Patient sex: F
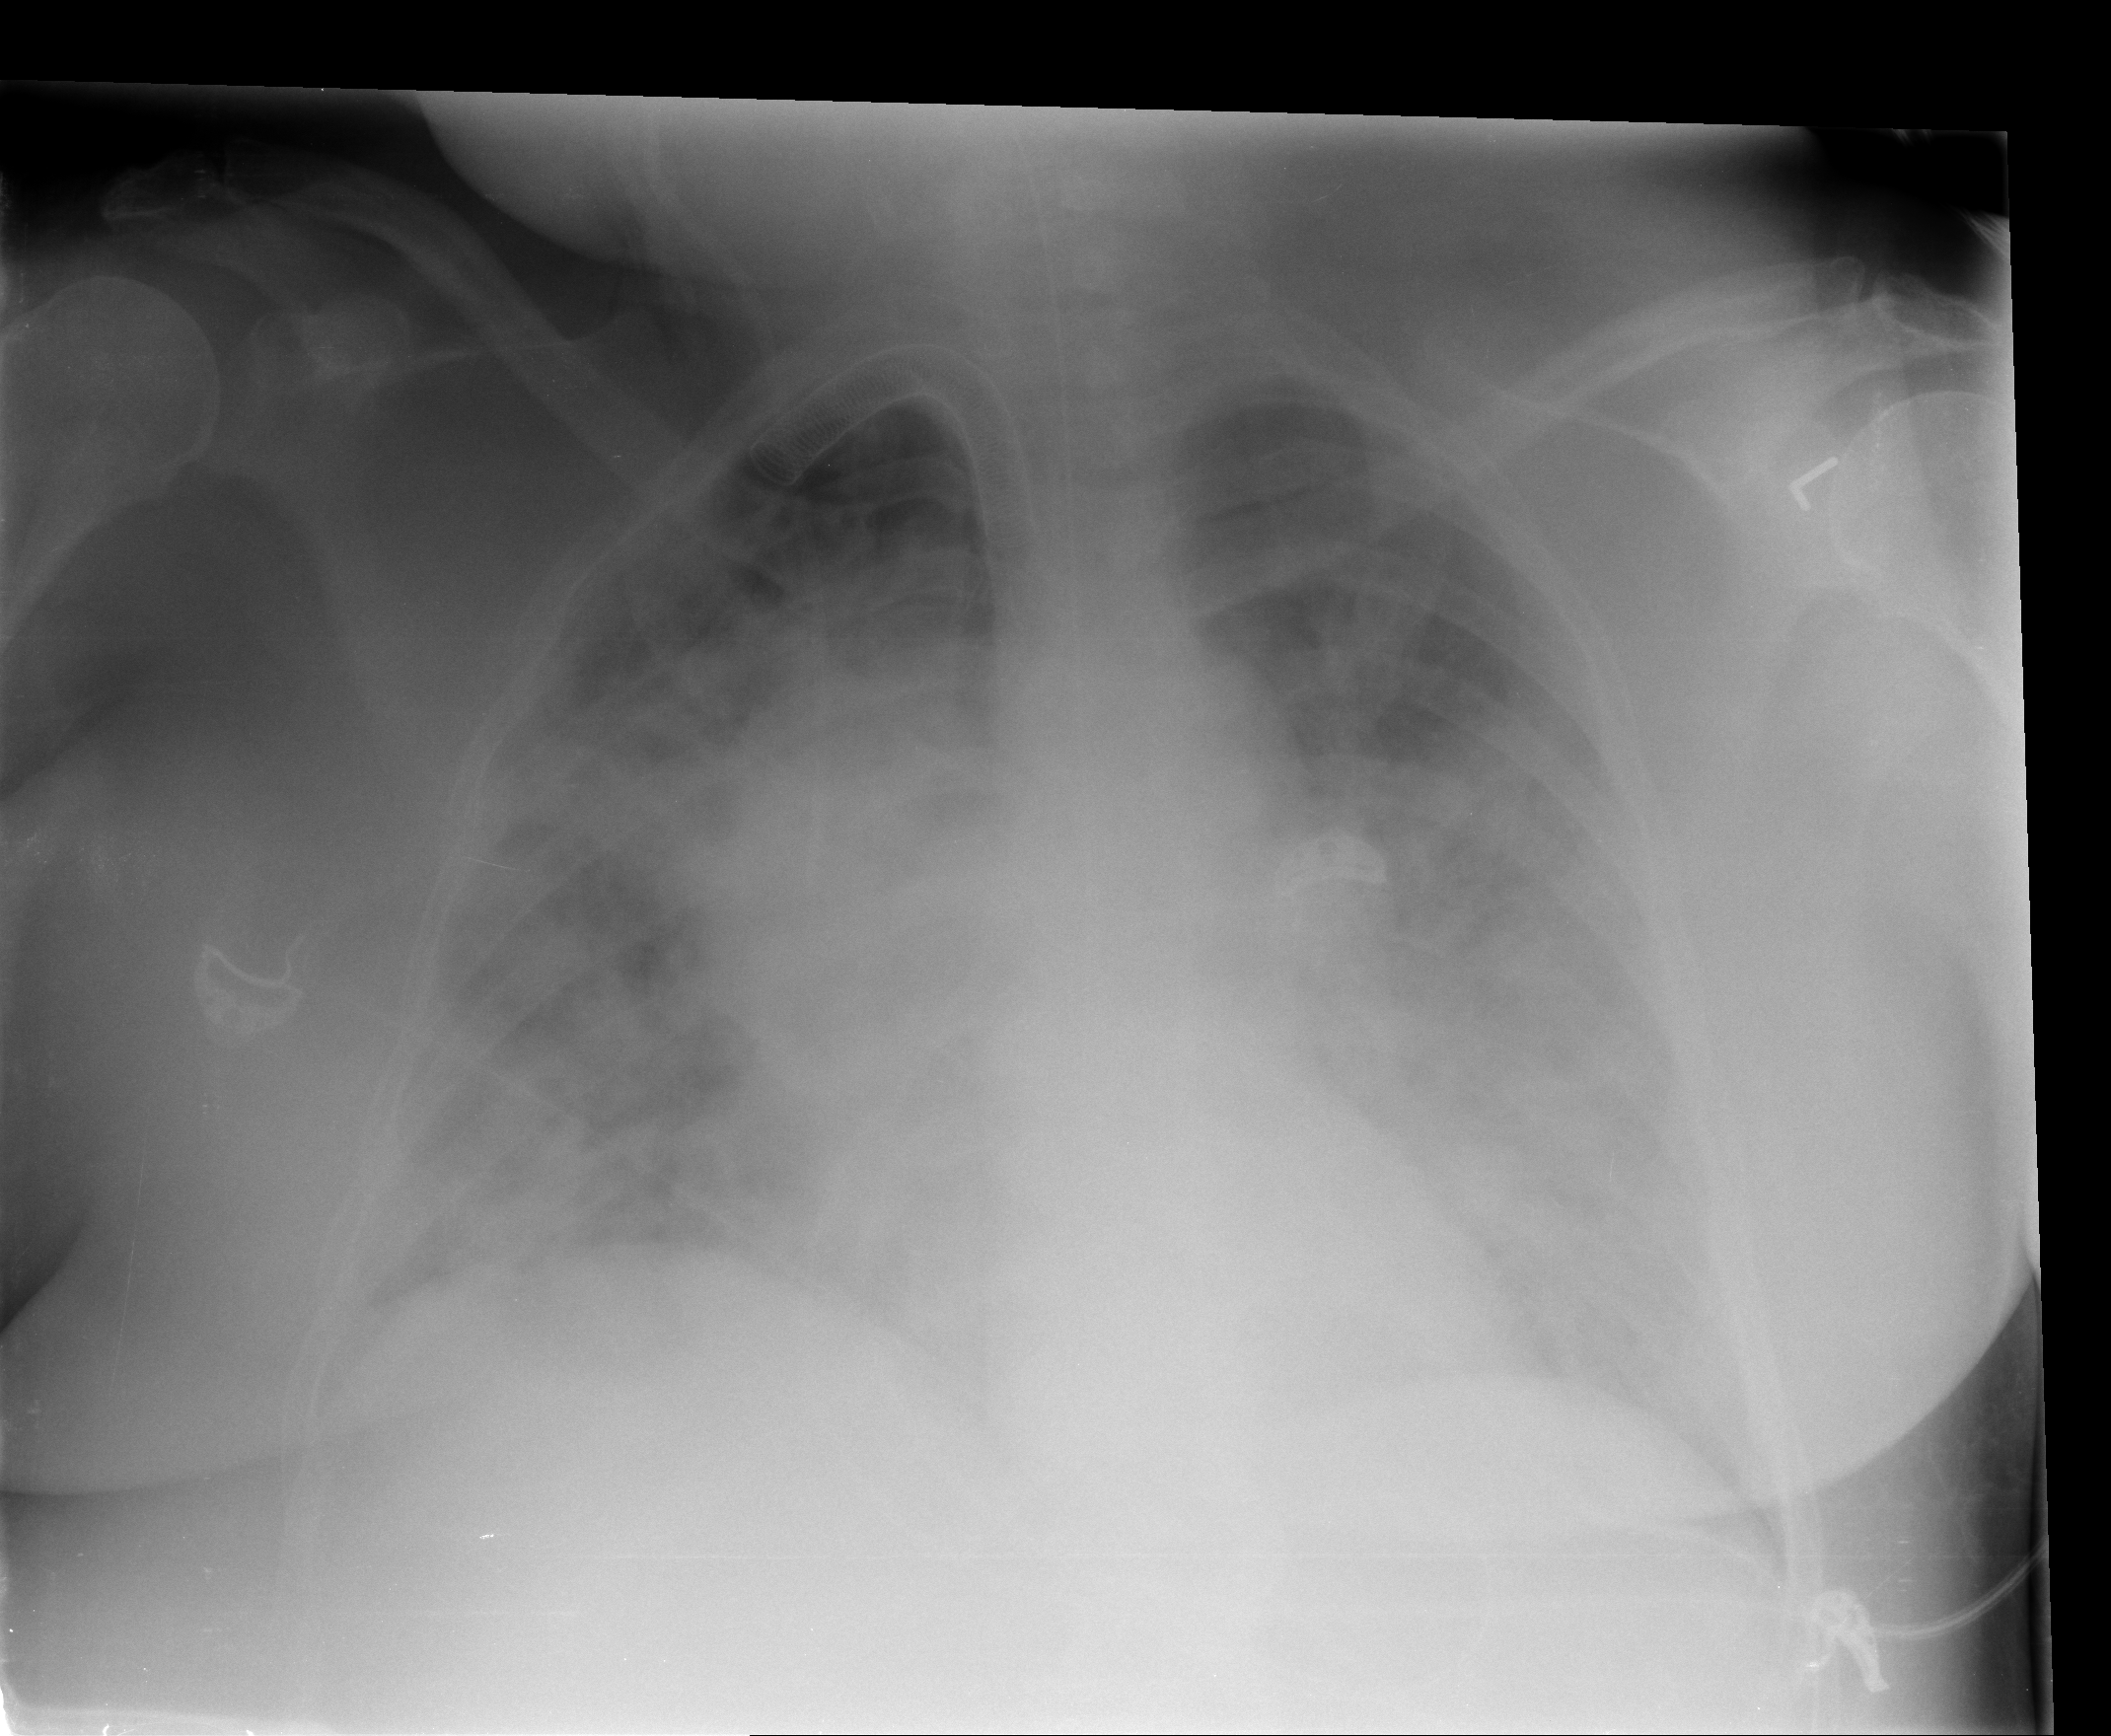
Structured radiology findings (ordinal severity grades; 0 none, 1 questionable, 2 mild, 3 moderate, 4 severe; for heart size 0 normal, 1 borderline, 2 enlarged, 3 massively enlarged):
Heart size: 0
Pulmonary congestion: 2
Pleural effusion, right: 1
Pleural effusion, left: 2
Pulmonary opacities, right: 3
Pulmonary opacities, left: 3
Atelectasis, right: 3
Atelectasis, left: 3